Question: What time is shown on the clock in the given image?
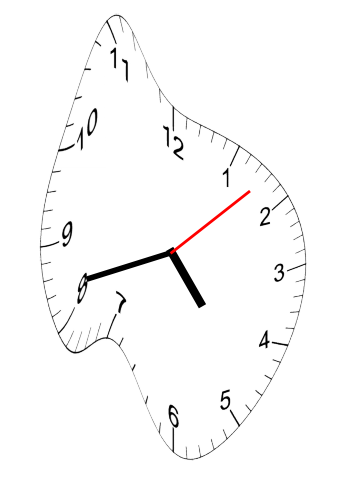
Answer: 04:42:08